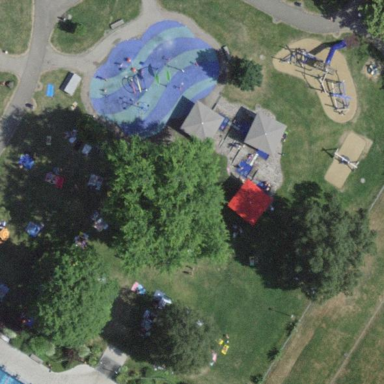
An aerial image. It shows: Playground area for leisure land.